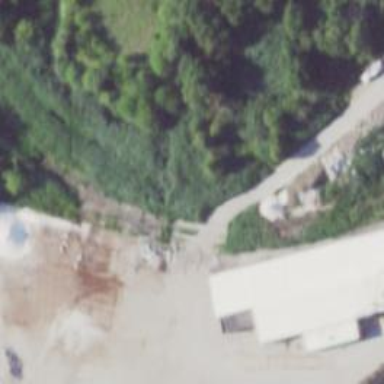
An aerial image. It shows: Abandoned railway yard.